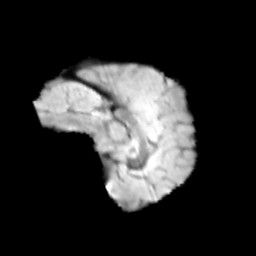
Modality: T2w
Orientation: sagittal
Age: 13
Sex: male
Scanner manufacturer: siemens
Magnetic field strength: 3 T
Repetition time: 3.8 s
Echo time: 0.07 s